Question: I am using IE 10 and developed a tree panel using ExtJs 4.1. When I run the application in IE 10 everything works fine but as soon as I switch to IE 8 (within IE 10 using IE developer toolbar browser mode option), I get JavaScript error. I have never seen such inconsistent behavior so far with EXTJs.
Please using following fiddle to reproduce the issue.
<URL>
'''
Ext.create('Ext.tree.Panel', {
title: 'Simple Tree',
renderTo: Ext.getBody(),
width: 400,
height: 400,
store: {
root: {
expanded: true,
children: [{
checked: false,
text: "1 detention",
expanded: true,
children: [{
checked: false,
text: '1.1 foo',
leaf: false,
children: [{
checked: false,
text: "1.1.1 India",
expanded: true
}, {
checked: false,
text: "1.1.2 Singapore",
expanded: true
}, {
checked: false,
text: "1.1.3 USA",
expanded: true
}]
}, {
checked: false,
text: '1.2 bar',
leaf: true
}]
}, {
checked: false,
text: "2 homework",
expanded: true,
children: [{
checked: false,
text: "2.1 book report",
leaf: true
}, {
checked: false,
text: "2.2 algebra",
expanded: true,
children: [{
checked: false,
text: "2.2.1 buy lottery tickets",
leaf: true
}, {
checked: false,
text: "2.2.2 buy lottery tickets 2",
leaf: true
}]
}, {
checked: false,
text: "2.3 English report",
leaf: true
}]
}, {
checked: false,
text: "3 buy lottery tickets",
leaf: true
}]
}
},
rootVisible: false,
disableSelection: true,
//selModel: {mode: 'SIMPLE'},
listeners: {
checkchange: function (record, checked, opts) {
if (!checked) return;
var parentNode = record.parentNode;
// Deselect children
function deselectChildren(record) {
record.eachChild(function (record) {
record.set('checked', false);
deselectChildren(record);
});
}
deselectChildren(record);
// See if all siblings are selected now
var allSiblingSelected = false;
if (parentNode) {
allSiblingSelected = parentNode.childNodes.reduce(function (previous, node) {
return previous && node.get('checked');
}, true);
}
if (allSiblingSelected) {
parentNode.set('checked', true);
// Apparently won't fire on its own
this.fireEvent('checkchange', parentNode, true, opts);
}
// Deselect ancestors
else {
while (parentNode) {
parentNode.set('checked', false);
parentNode = parentNode.parentNode;
}
}
}
}
});
'''
I am also attaching error which I am getting in IE 8

Please provide your suggestion.
Thank you
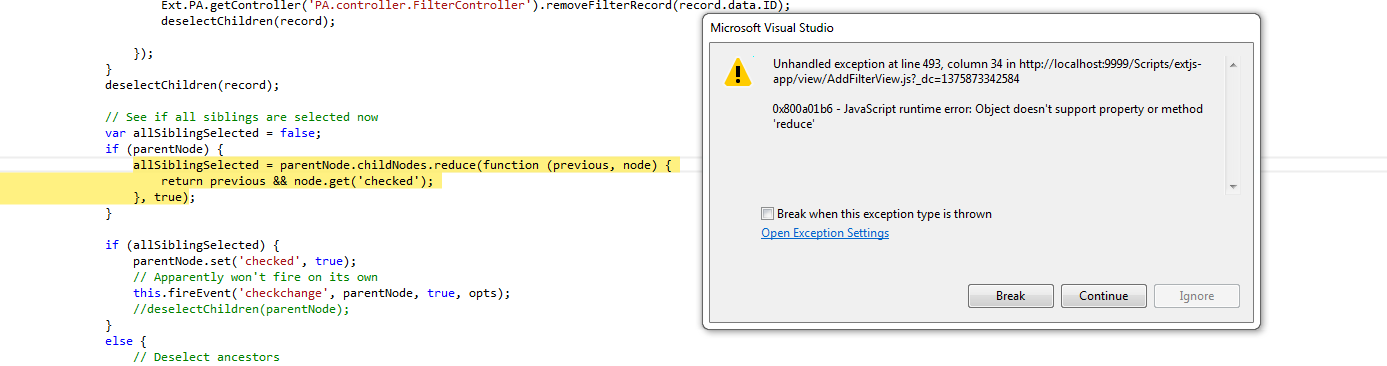
Answer: 'reduce' isn't supported in old browsers, it's implemented in ECMA Script 5
check <URL>
you can define the function for the old browsers :
'''
if ('function' !== typeof Array.prototype.reduce) {
Array.prototype.reduce = function(callback, opt_initialValue){
'use strict';
if (null === this || 'undefined' === typeof this) {
// At the moment all modern browsers, that support strict mode, have
// native implementation of Array.prototype.reduce. For instance, IE8
// does not support strict mode, so this check is actually useless.
throw new TypeError(
'Array.prototype.reduce called on null or undefined');
}
if ('function' !== typeof callback) {
throw new TypeError(callback + ' is not a function');
}
var index = 0, length = this.length >>> 0, value, isValueSet = false;
if (1 < arguments.length) {
value = opt_initialValue;
isValueSet = true;
}
for ( ; length > index; ++index) {
if (!this.hasOwnProperty(index)) continue;
if (isValueSet) {
value = callback(value, this[index], index, this);
} else {
value = this[index];
isValueSet = true;
}
}
if (!isValueSet) {
throw new TypeError('Reduce of empty array with no initial value');
}
return value;
};
}
'''